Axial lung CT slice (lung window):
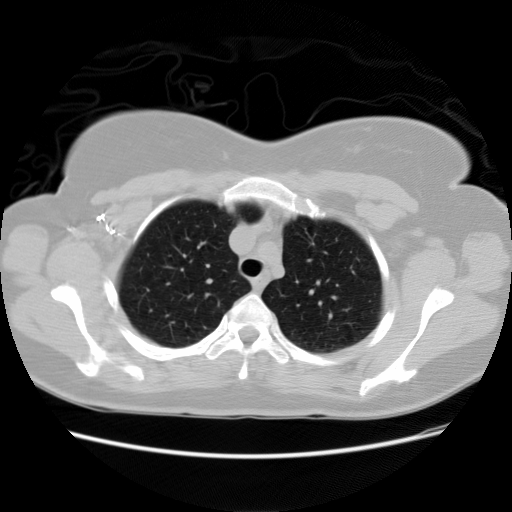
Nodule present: no